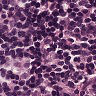
Metastatic tissue present: yes